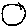
Label: circle